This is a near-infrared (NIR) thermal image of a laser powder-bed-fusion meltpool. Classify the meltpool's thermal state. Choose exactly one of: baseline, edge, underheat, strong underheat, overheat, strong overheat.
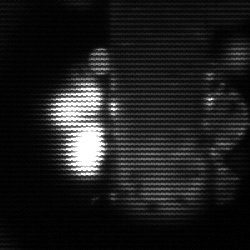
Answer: strong underheat